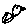
Label: bird